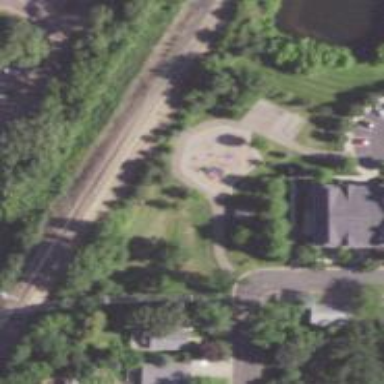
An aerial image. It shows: Playground with roundabout.